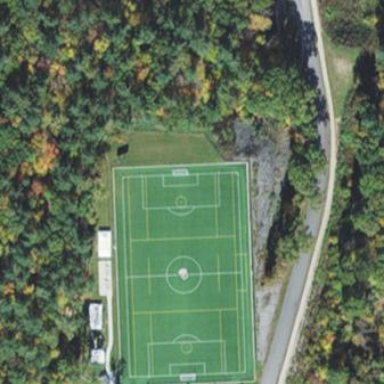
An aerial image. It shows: Grass pitch designated for multiple sports activities.